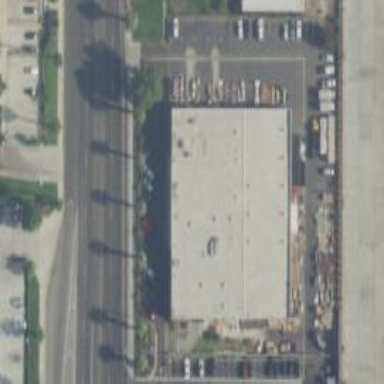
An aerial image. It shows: Retail building.